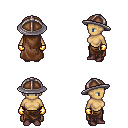
a pixel art fantasy rpg character, female body template, human, tanned skin, brown cape, robe skirt, gray short mohawk hairstyle, chain helm, gold gloves, maroon shoes, four views (front, back, left, right), 2x2 character sprite sheet, small pixel art, hard edges, no anti-aliasing